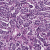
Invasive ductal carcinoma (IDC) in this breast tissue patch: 1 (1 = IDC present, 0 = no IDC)